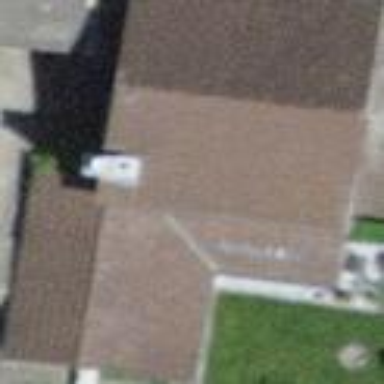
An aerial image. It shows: Simple and straightforward house.